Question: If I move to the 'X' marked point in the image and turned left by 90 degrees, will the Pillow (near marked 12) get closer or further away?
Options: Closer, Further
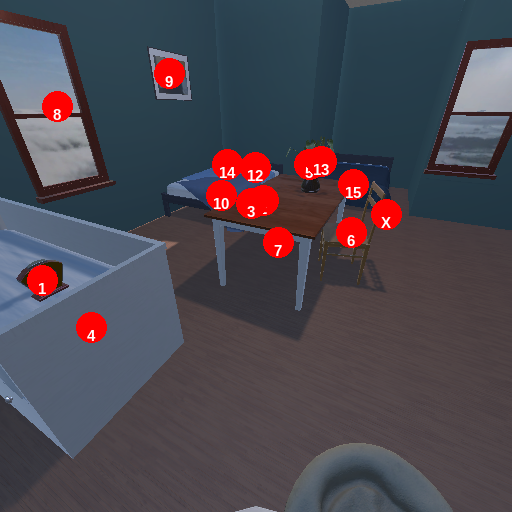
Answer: Closer